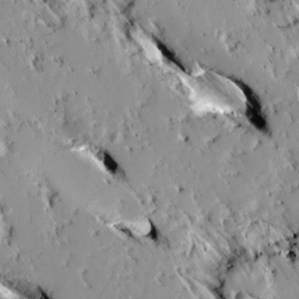
Label: non_frost